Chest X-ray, AP view. Patient: 33 years old, sex M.
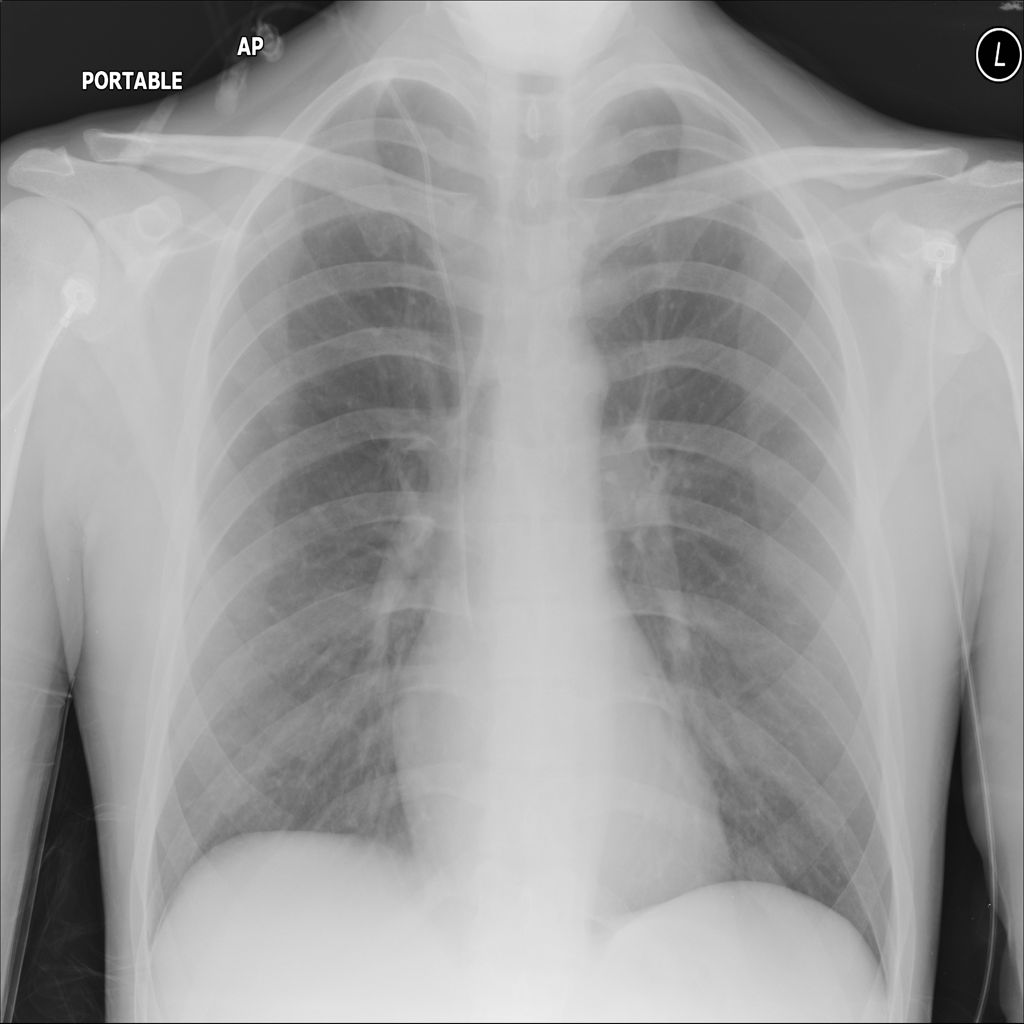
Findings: No Finding